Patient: sex F, age 36
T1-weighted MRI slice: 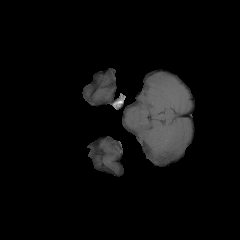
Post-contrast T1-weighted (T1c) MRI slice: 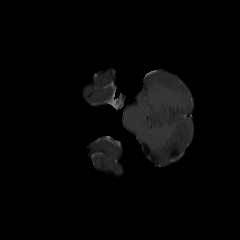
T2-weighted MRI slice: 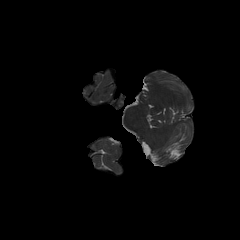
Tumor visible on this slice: no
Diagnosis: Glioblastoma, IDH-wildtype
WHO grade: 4